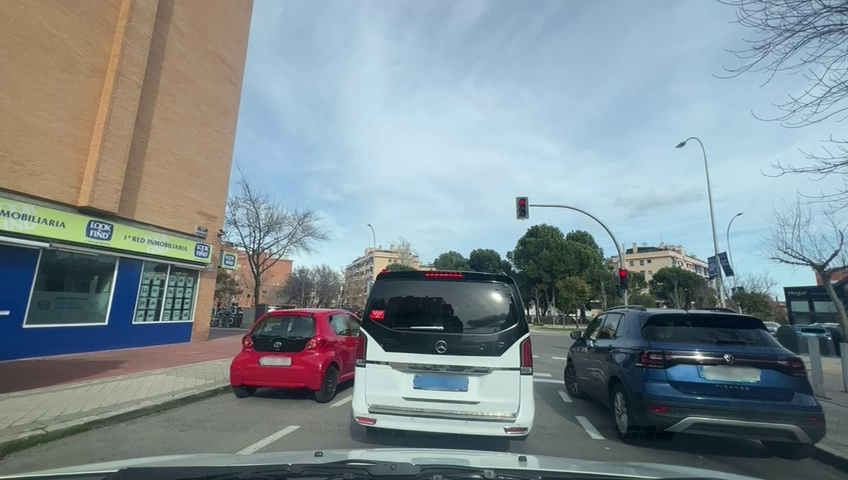
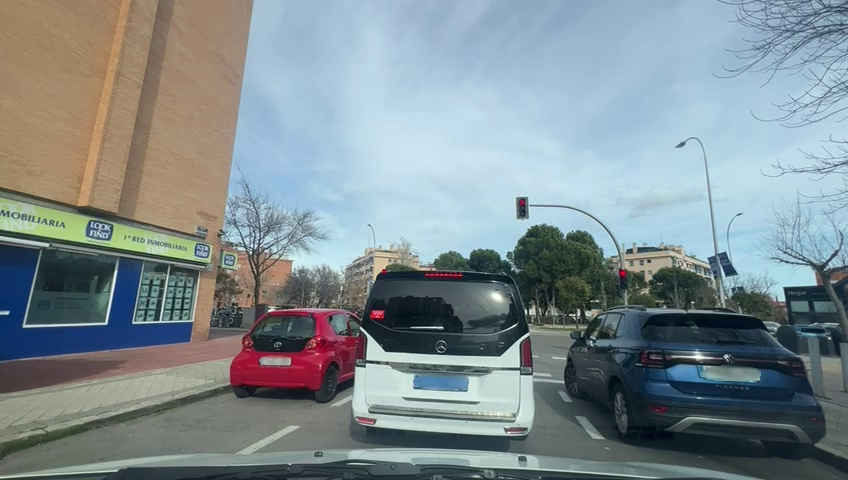
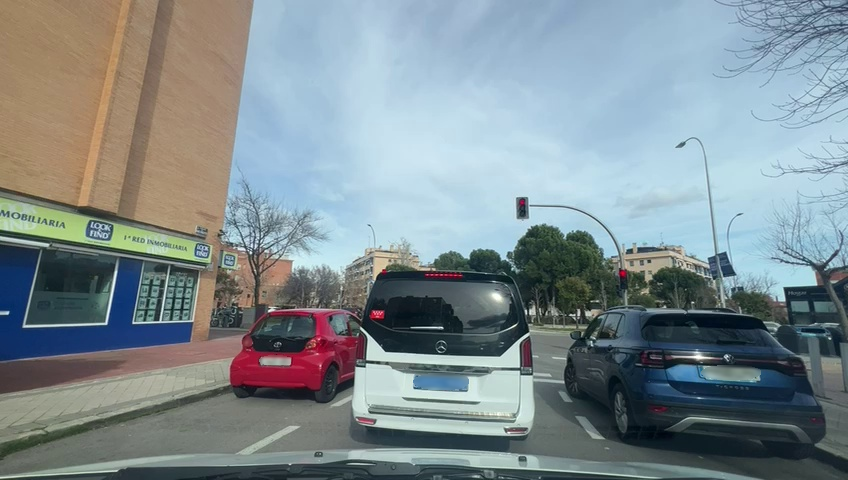
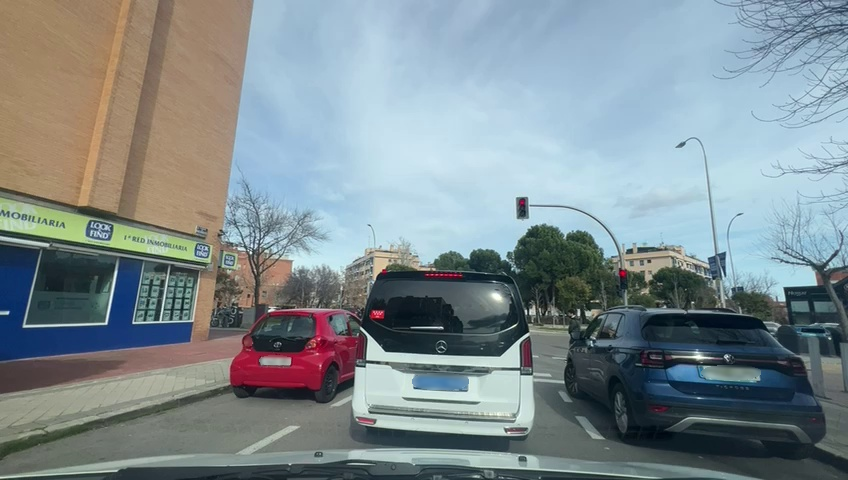
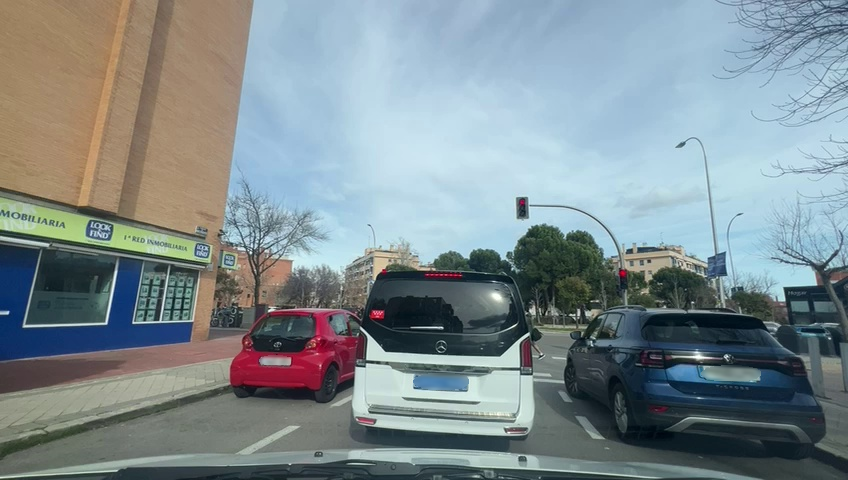
Situation: Traffic light
Question: Do you observe any red traffic light regulating the ego lane?
Answer: Yes
Reasoning: The traffic light facing the ego lane displays red.

Situation: Traffic light
Question: What is the color of the traffic light regulating the ego lane?
Answer: Red
Reasoning: The traffic light facing the ego lane displays red.

Situation: Traffic light
Question: Is the ego vehicle positioned in a dedicated right-turn lane before the traffic light?
Answer: No
Reasoning: The ego vehicle is in the central lane.

Situation: Traffic light
Question: Is the ego vehicle positioned in a dedicated left-turn lane before the traffic light?
Answer: No
Reasoning: The ego vehicle is in the central lane.

Situation: Traffic light
Question: Are multiple traffic lights regulating the ego direction of travel displaying different colors simultaneously?
Answer: No
Reasoning: The traffic light facing the ego lane displays red.